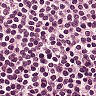
Metastatic tissue present: no